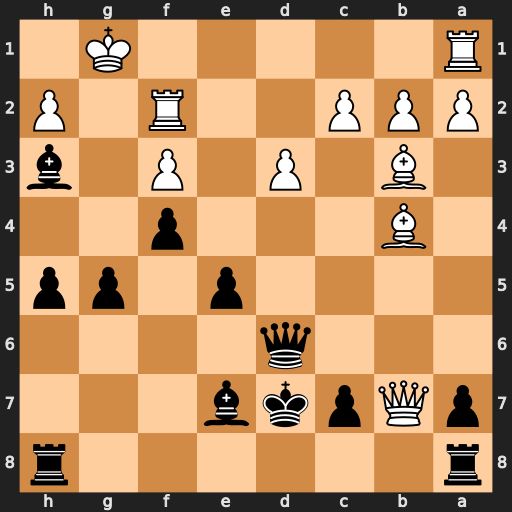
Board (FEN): r6r/pQpkb3/3q4/4p1pp/1B3p2/1B1P1P1b/PPP2R1P/R5K1
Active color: b
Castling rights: -
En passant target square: -
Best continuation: Qxb4 Qd5+ Bd6